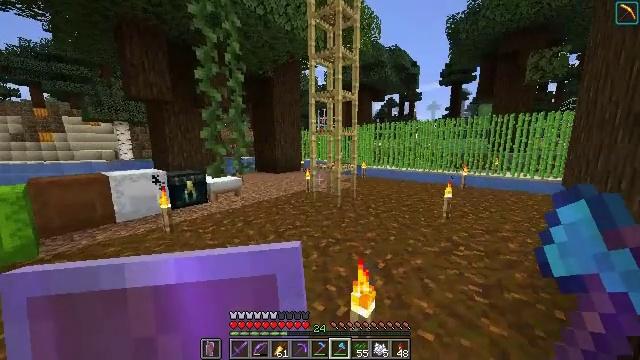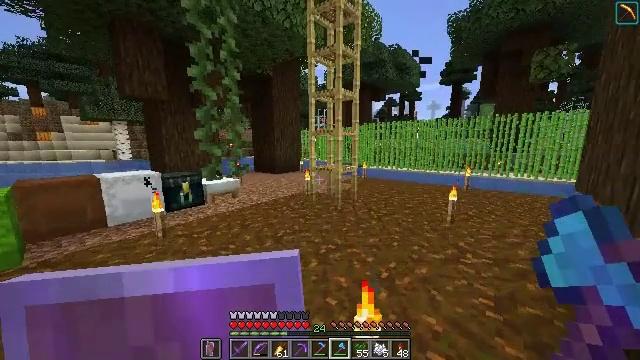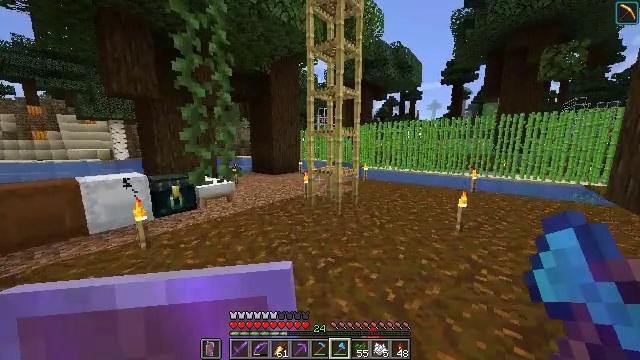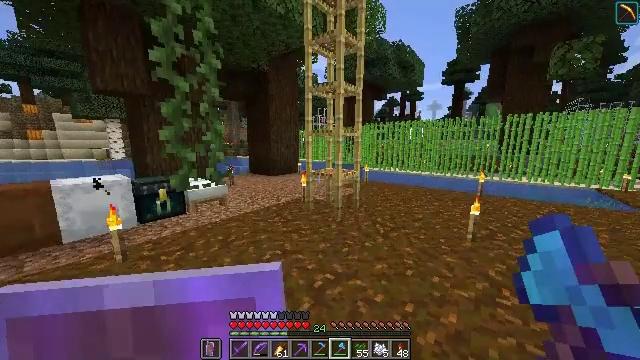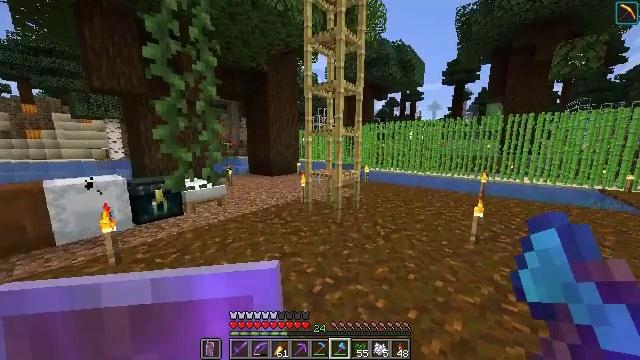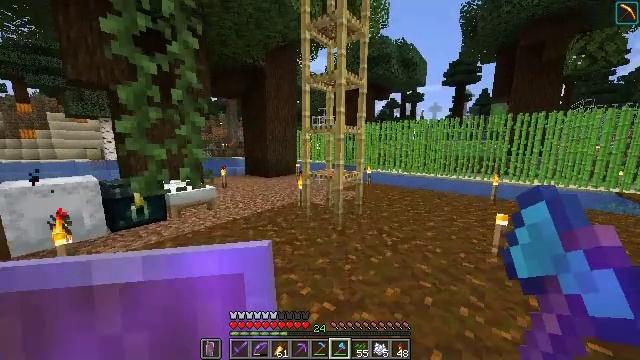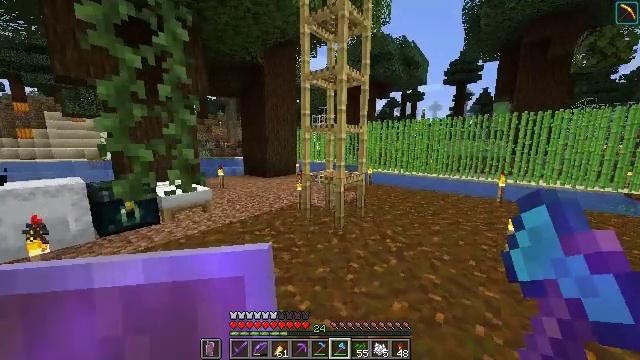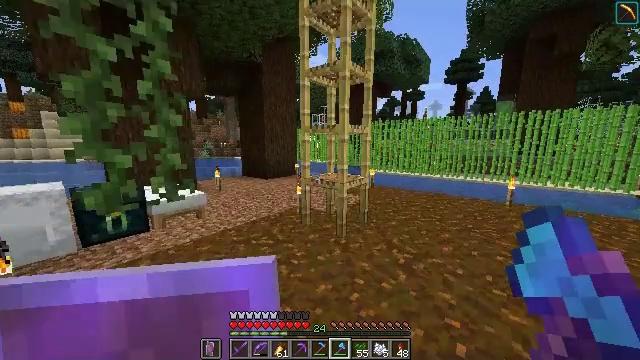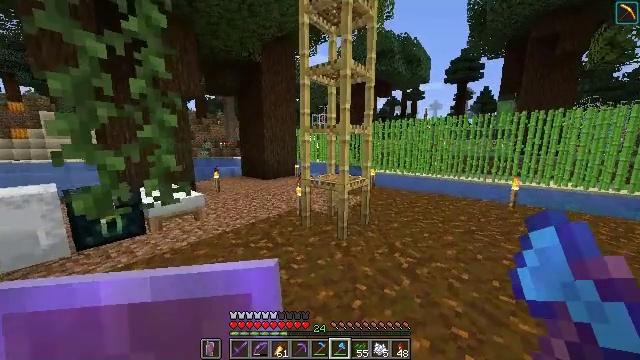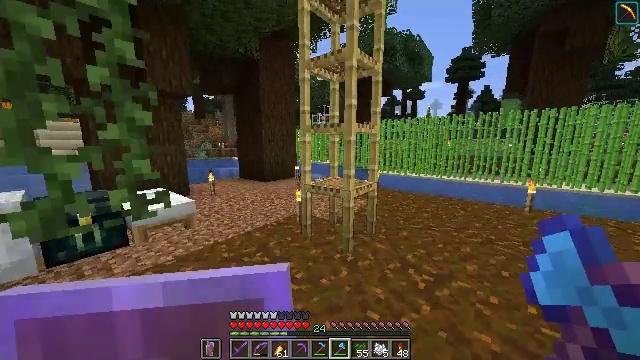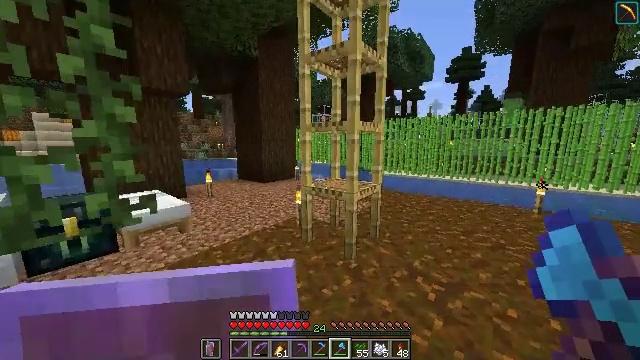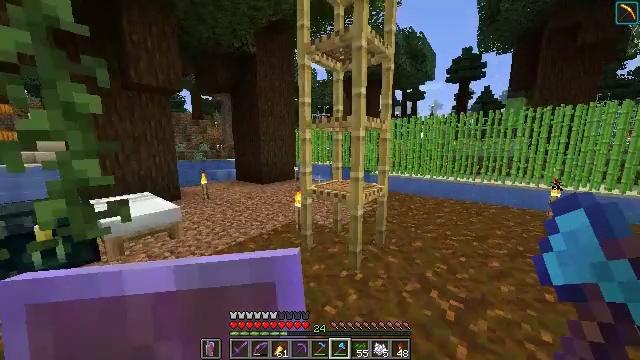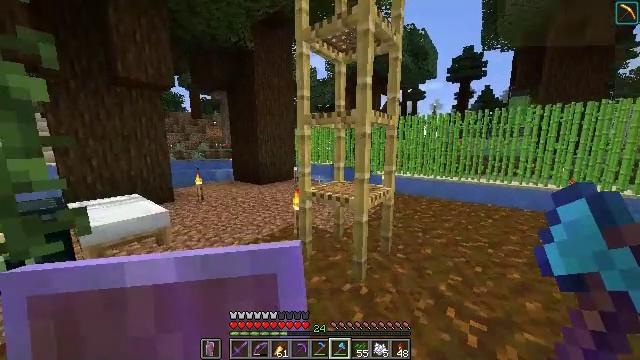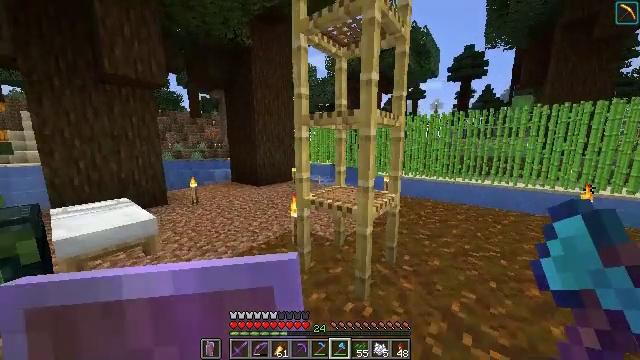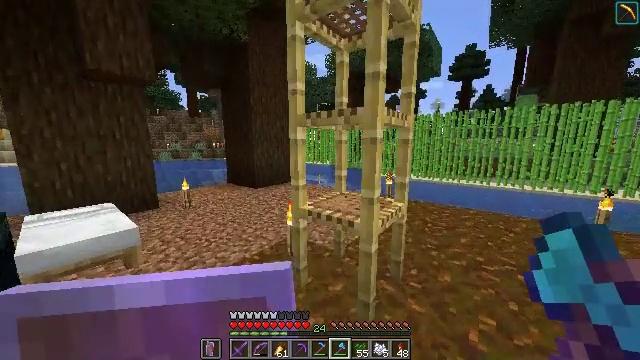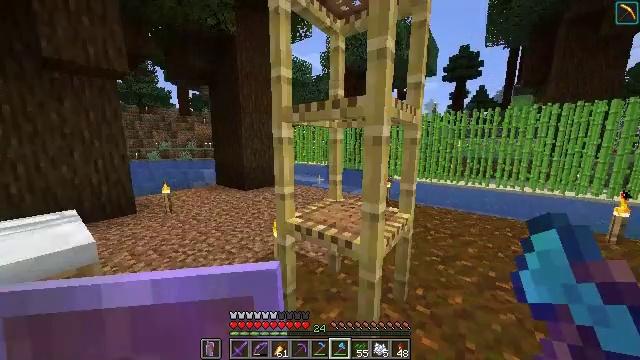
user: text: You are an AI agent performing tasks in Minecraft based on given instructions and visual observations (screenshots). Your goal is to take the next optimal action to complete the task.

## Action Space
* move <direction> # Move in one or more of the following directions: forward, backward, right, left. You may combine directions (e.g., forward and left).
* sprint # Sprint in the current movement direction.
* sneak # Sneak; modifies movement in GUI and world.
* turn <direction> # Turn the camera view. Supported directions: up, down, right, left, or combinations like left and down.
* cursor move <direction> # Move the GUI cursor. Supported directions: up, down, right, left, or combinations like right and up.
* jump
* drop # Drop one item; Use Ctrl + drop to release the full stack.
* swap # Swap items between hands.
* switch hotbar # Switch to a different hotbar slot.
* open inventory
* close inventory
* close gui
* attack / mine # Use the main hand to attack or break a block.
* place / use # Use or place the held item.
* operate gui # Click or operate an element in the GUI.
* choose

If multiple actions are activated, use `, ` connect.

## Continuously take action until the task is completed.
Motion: motion action
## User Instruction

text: Use shears to efficiently mine dark oak leaves.
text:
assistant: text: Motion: move forward, sprint
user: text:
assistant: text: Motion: move forward, sprint
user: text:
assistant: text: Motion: move forward, sprint
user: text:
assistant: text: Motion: move forward, sprint
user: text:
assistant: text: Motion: move forward, sprint
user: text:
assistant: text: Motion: move forward, sprint
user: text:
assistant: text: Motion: move forward, sprint
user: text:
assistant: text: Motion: move forward, sprint
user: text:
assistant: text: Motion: move forward, sprint
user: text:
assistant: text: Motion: move forward, sprint
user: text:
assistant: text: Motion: move forward, sprint
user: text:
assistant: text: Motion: move forward, sprint
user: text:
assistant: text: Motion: move forward, sprint
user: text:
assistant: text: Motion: move forward, sprint
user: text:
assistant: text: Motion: move forward, sprint, turn right
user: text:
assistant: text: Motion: move forward, sprint, turn right and down
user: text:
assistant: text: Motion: move forward, sprint, turn right and down
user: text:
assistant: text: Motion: move forward, sprint, turn right and down
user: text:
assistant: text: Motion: move forward, sprint, turn right and down
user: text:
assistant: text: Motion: move forward, sprint, turn right and down
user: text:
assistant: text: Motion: turn right and down
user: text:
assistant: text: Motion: turn right and down
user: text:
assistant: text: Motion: turn right and down
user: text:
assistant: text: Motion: turn right and down
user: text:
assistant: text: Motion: turn down
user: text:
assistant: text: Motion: turn left
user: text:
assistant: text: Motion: no_op
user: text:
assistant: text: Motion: no_op
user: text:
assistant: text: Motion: no_op
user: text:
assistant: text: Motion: no_op